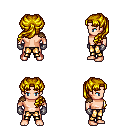
a pixel art fantasy rpg character, male body template, human, light skin, leather shoulder armor, gold greaves, blonde princess hairstyle, metal gloves, four views (front, back, left, right), 2x2 character sprite sheet, small pixel art, hard edges, no anti-aliasing